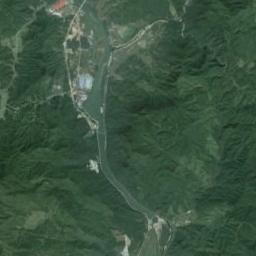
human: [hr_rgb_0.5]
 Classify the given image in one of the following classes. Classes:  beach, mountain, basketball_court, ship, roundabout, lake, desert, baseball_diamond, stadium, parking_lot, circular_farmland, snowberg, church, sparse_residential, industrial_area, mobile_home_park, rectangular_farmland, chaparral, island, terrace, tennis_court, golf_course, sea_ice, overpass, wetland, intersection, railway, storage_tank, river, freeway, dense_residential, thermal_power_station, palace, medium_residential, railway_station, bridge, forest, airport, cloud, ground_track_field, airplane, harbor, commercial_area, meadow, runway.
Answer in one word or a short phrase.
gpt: river